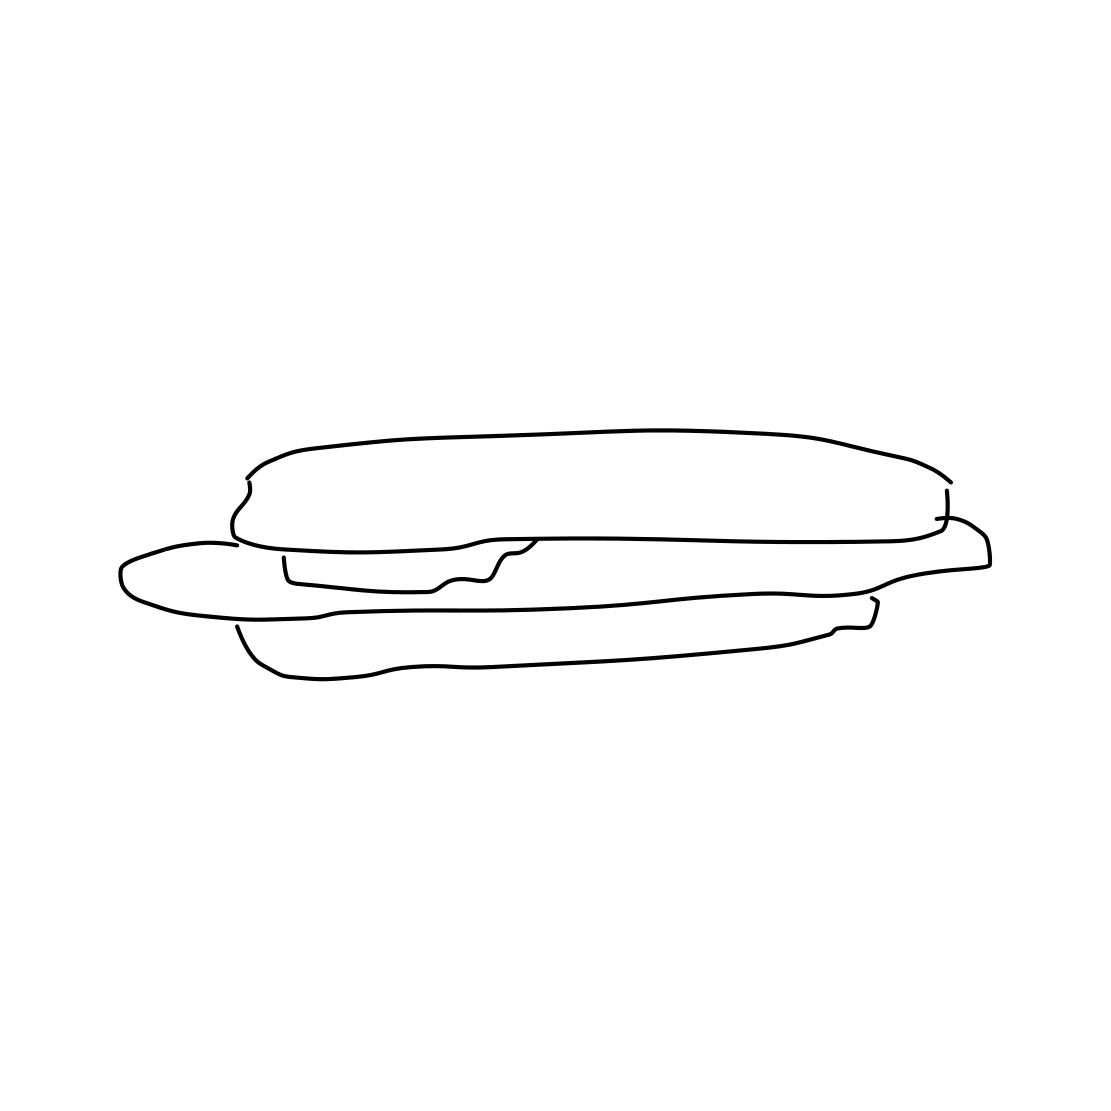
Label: hot-dog